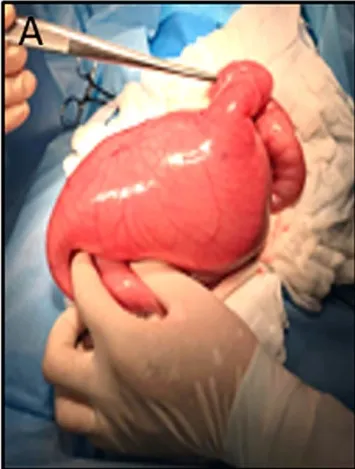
(A) Intraoperative demonstrated megaduodenum.
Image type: medical_photograph (other_medical_photograph)